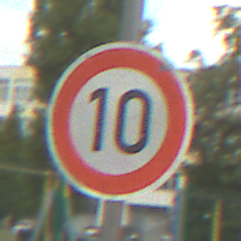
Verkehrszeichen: Geschwindigkeit10
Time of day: MorningAfternoon
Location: Outdoor (Suburban)
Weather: PartlyCloudy
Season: NotSpecified
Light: Natural